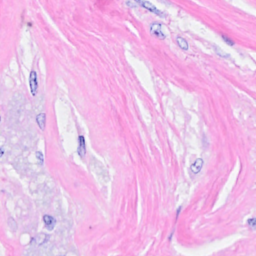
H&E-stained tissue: Breast